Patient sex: M
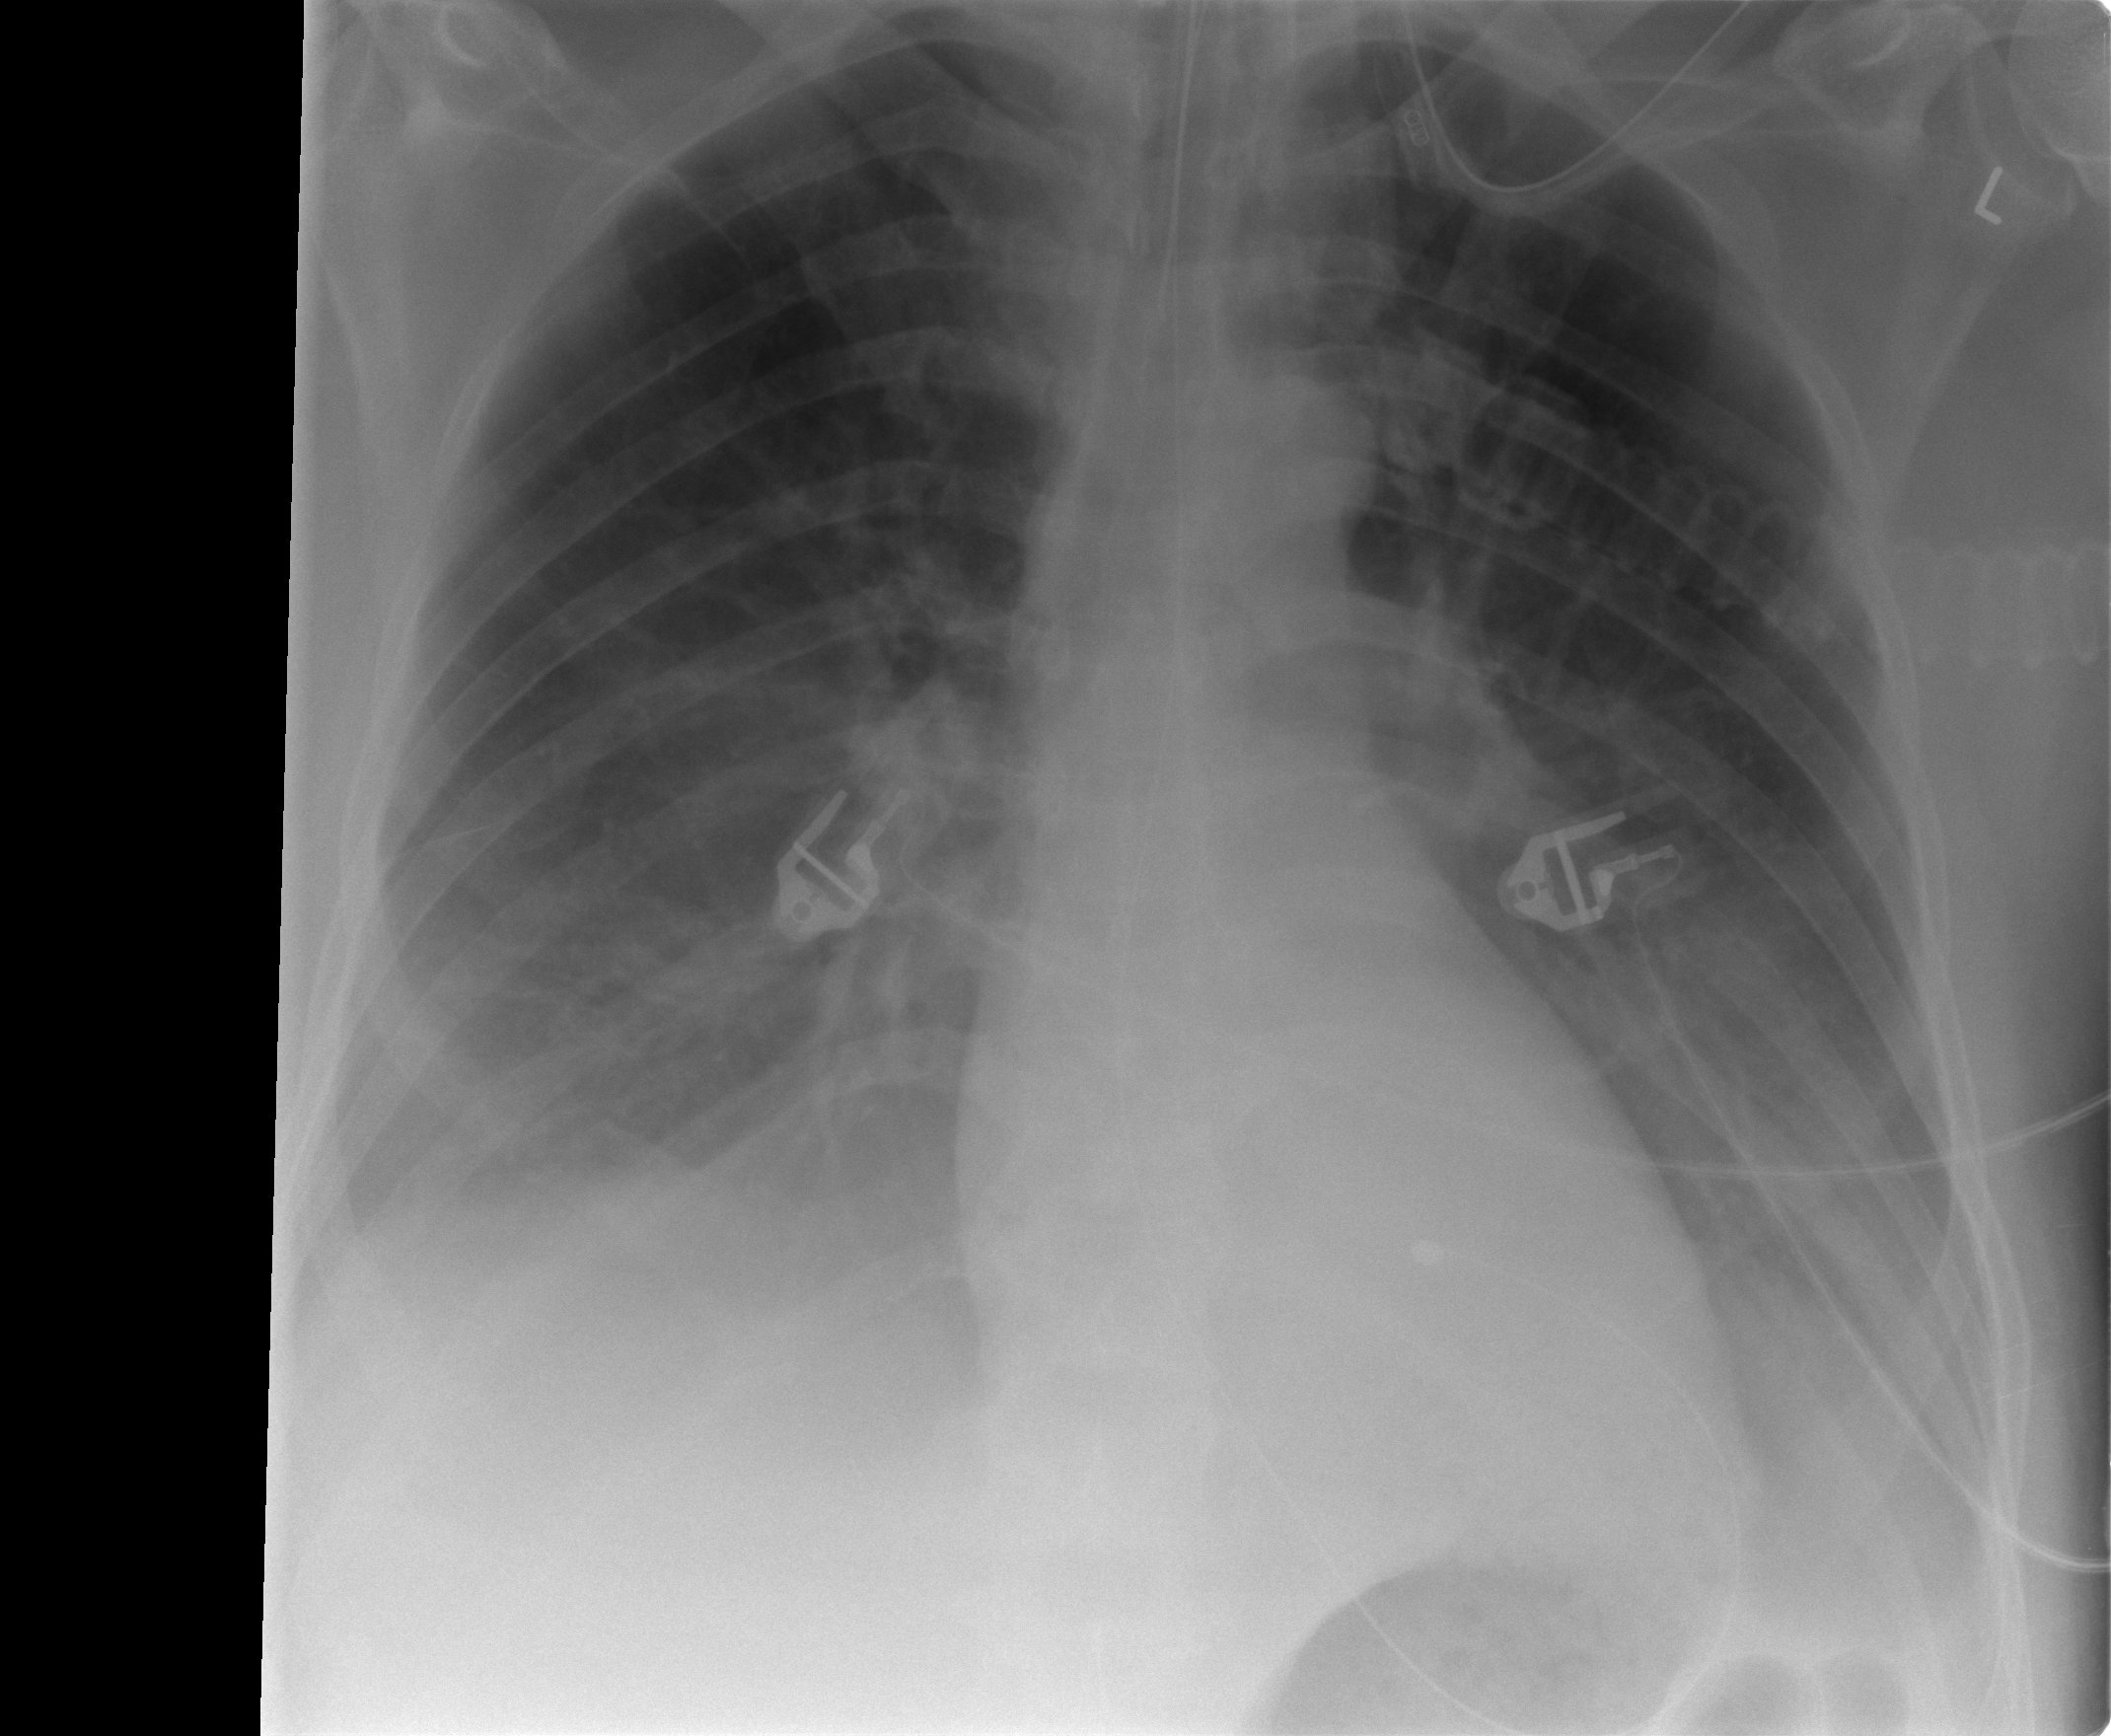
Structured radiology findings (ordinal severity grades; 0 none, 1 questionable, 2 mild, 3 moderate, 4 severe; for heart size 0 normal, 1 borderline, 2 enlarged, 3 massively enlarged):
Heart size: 0
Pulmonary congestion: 0
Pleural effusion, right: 2
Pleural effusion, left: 2
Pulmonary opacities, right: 0
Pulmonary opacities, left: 0
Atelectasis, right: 1
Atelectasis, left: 1